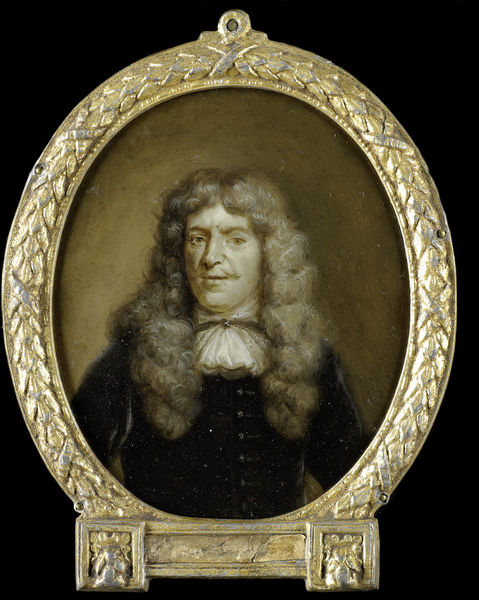
Titel: Nicolaas Heinsius I (1620-81). Dichter en hoogleraar te Leiden, gezant van Christina van Zweden
Künstler: Jan Maurits Quinkhard
Standort: Amsterdam
Institution: Rijksmuseum
Schlagwörter: gemälde, rahmen, bild, gold, adel, renaissance, könig, verzierung, stuck, herzog, wertvoll, selbsportrait